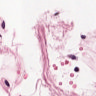
Metastatic tissue present: no